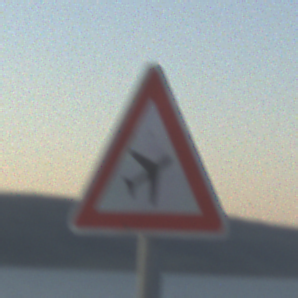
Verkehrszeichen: FlugbetriebLinks
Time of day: SunriseSunset
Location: Outdoor (RoadRail)
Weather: PartlyCloudy
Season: NotSpecified
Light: Natural